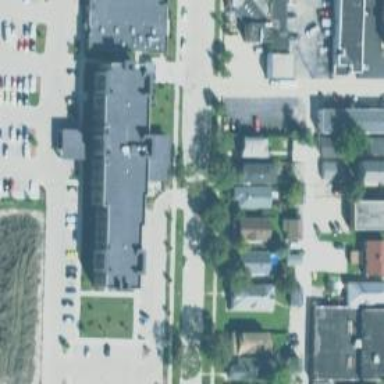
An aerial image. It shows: Sidewalk.